【题型】填空题　【知识点】平面几何　【难度】easy
已知：如图, $\triangle ABC$、$\angle ACB$ 的平分线 $CD$ 交 $AB$ 于点 $D$, $DE // BC$, 且 $DE = 8$, 如果点 $E$ 是边 $AC$ 的中点, 那么 $AC$ 的长为\_\_\_\_\_\_。

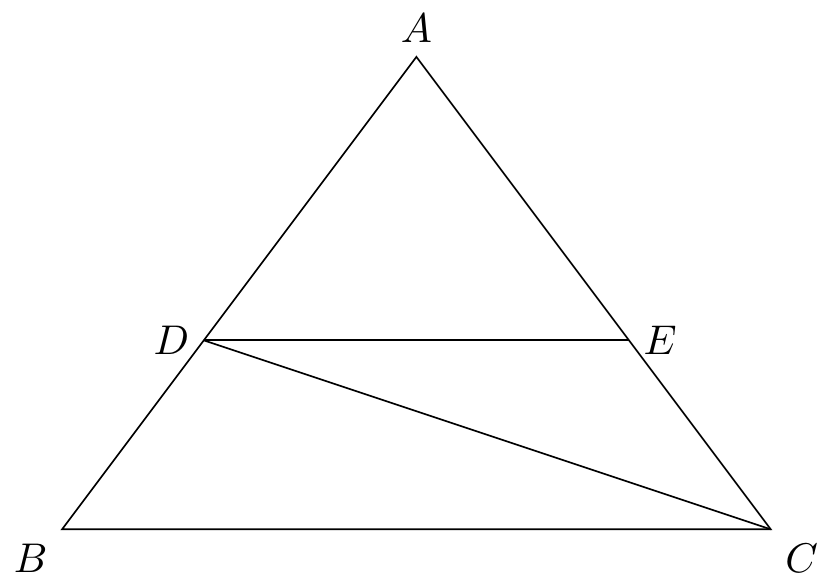
【解答】
解：$\because$ $\angle ACB$ 的平分线 $CD$ 交 $AB$ 于 $D$,

$\therefore$ $\angle BCD = \angle ACD$,

$\because$ $DE // BC$,

$\therefore$ $\angle BCD = \angle EDC$,

$\therefore$ $\angle ACD = \angle EDC$,

$\therefore$ $DE = CE = 8$,

$\because$ $E$ 是边 $AC$ 中点,

$\therefore$ $AC = 2CE = 16$,

故答案为：16。